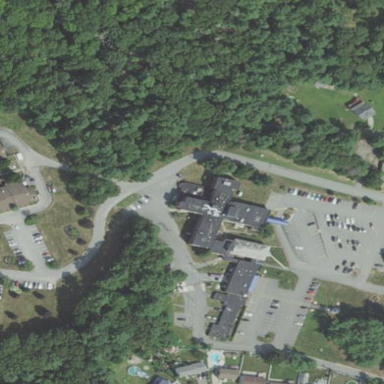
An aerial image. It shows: Hospital building.